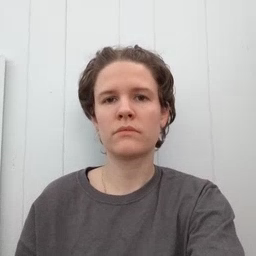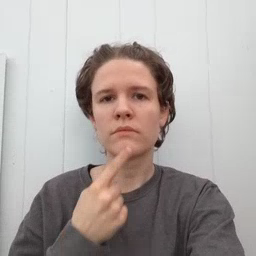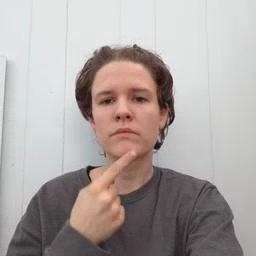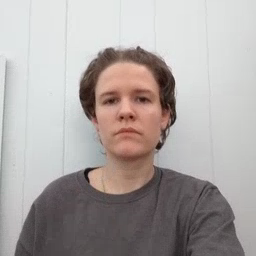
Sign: chin